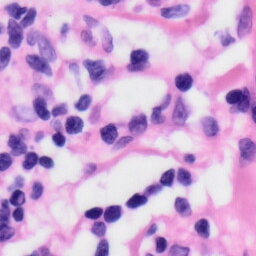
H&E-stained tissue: Skin